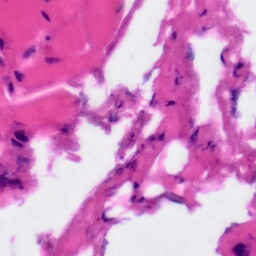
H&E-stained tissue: Tonsil